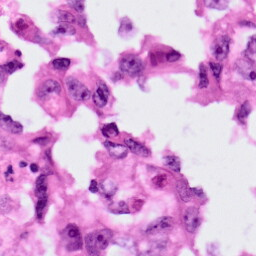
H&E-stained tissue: Lung